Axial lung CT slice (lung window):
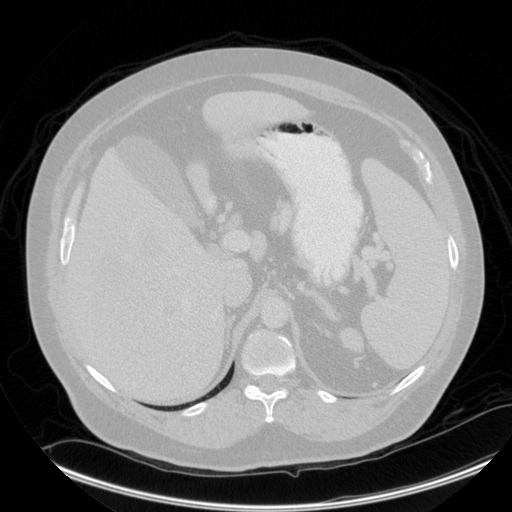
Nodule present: no